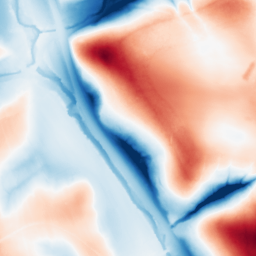
Category: trend_removal
Decomposition family: local_polynomial
Decomposition parameters: window_size: 101
degree: 1
Upsampling method: cubic_mitchell
Upsampling parameters: scale: 2
Upsampling scale: 2